Question: i am trying to handle the bottom lines inside a table (i want to cut them a bit to the right)

here is my table code:
'''
<table class="reportTable">
<thread>
<tr>
<th>firstColumn</th>
<th>secondColumn</th>
<th>thirdColumn</th>
</tr>
</thread>
<tbody>
<tr>
<td>1</td>
<td>2</td>
<td>3</td>
</tr>
<tr>
<td>11</td>
<td>22</td>
<td>33</td>
</tr>
<tr>
<td>111</td>
<td>222</td>
<td>333</td>
</tr>
</tbody>
</table>
'''
and here is my css code:
'''
.reportTable th,td{
border-bottom: 1px solid #E7E7E7;
border-right:16px solid transparent;
}
'''
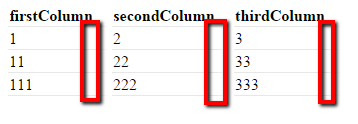
Answer: You can add border-spacing to the table and position it relative with a negative left to push it back to it's original spot.
<URL>
'''
<table class="reportTable">
<thread>
<tr>
<th>firstColumn</th>
<th>secondColumn</th>
<th>thirdColumn</th>
</tr>
</thread>
<tbody>
<tr>
<td>1</td>
<td>2</td>
<td>3</td>
</tr>
<tr>
<td>11</td>
<td>22</td>
<td>33</td>
</tr>
<tr>
<td>111</td>
<td>222</td>
<td>333</td>
</tr>
</tbody>
'''
CSS
'''
.reportTable {
border-spacing: 30px 0;
}
.reportTable th, .reportTable td {
border-bottom: 1px solid #E7E7E7;
position: relative;
left: -30px;
}
'''
EDIT:
Alternatively, you can do this: <URL>
'''
.reportTable th,td {
border-bottom: 1px solid #E7E7E7;
}
table td + td, table th + th {
position: relative;
left: 30px;
}
table td + td + td, table th + th + th {
position: relative;
left: 60px;
}
'''
Add a width if you want.